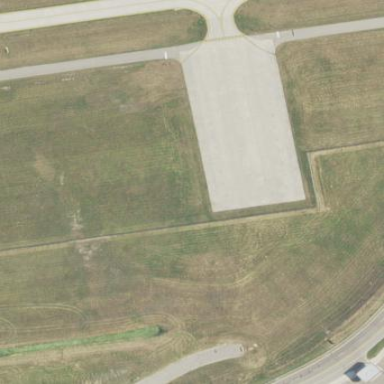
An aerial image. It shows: Apron at the airport.